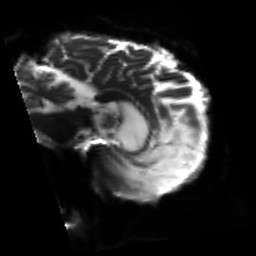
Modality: sbref
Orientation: sagittal
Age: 64
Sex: male
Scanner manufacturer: siemens
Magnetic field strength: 3 T
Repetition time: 4.5 s
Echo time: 0.103 s